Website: macys
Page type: customer-info-address
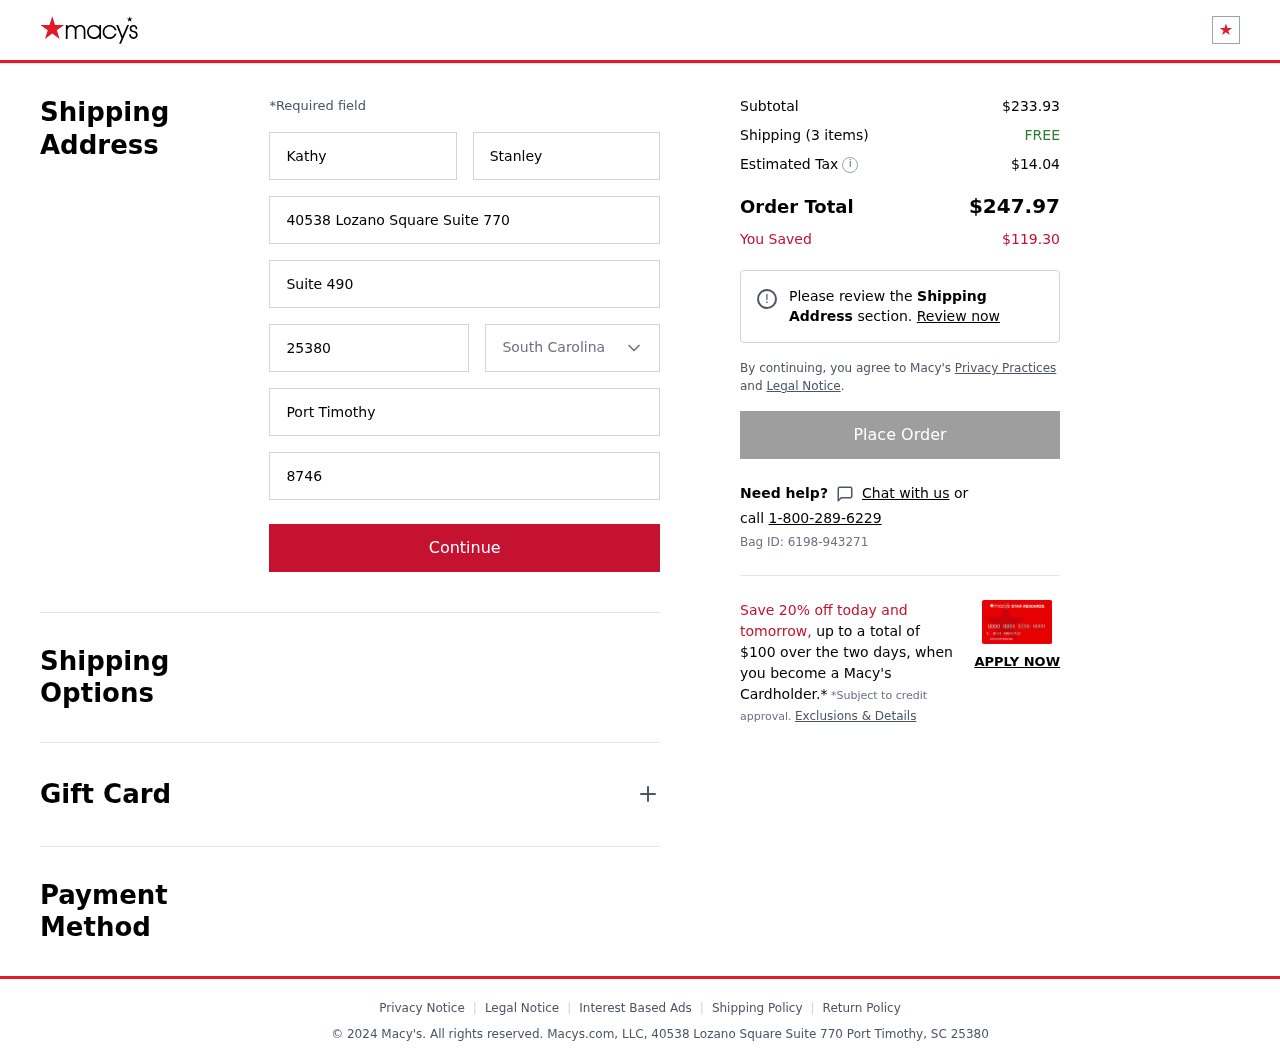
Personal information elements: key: PII_CITY
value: Port Timothy
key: PII_FIRSTNAME
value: Kathy
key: PII_LASTNAME
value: Stanley
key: PII_PHONE
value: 8746717715
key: PII_POSTCODE
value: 25380
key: PII_STATE
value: South Carolina
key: PII_STREET
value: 40538 Lozano Square Suite 770
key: PII_STREET2
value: Suite 490
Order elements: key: ORDER_SUBTOTAL
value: $233.93
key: ORDER_NUM_ITEMS
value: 3
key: ORDER_SHIPPING_COST
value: FREE
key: ORDER_TAX
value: $14.04
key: ORDER_TOTAL
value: $247.97
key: ORDER_SAVINGS
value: $119.30
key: ORDER_BAG_ID
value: Bag ID: 6198-943271